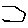
Label: hexagon